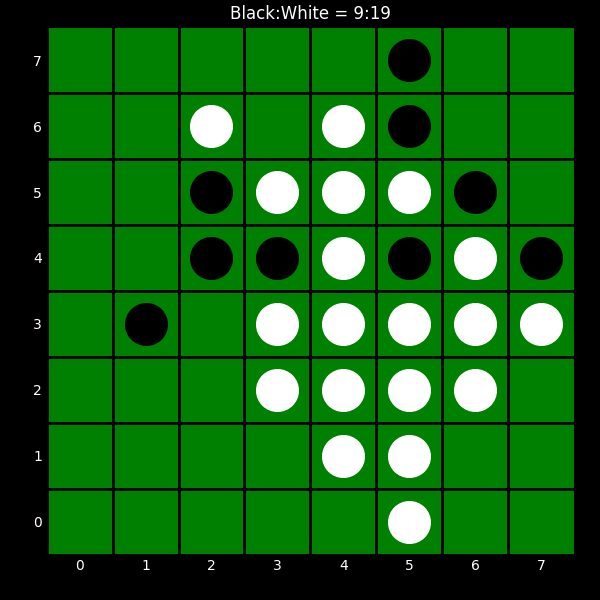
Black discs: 9
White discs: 19